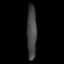
Tissue: lung
Cell type: Epithelial cells
Senescence score: 0.222
Nuclear area (px): 514
Mean DAPI intensity: 67.288